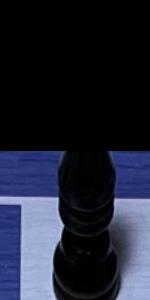
Label: Bishop_Black